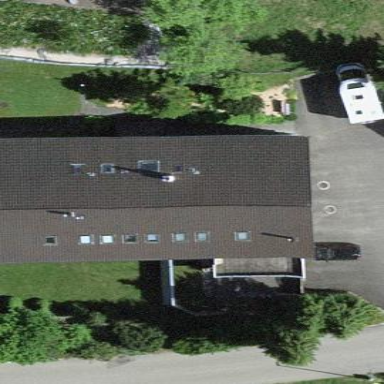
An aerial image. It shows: Residential building.